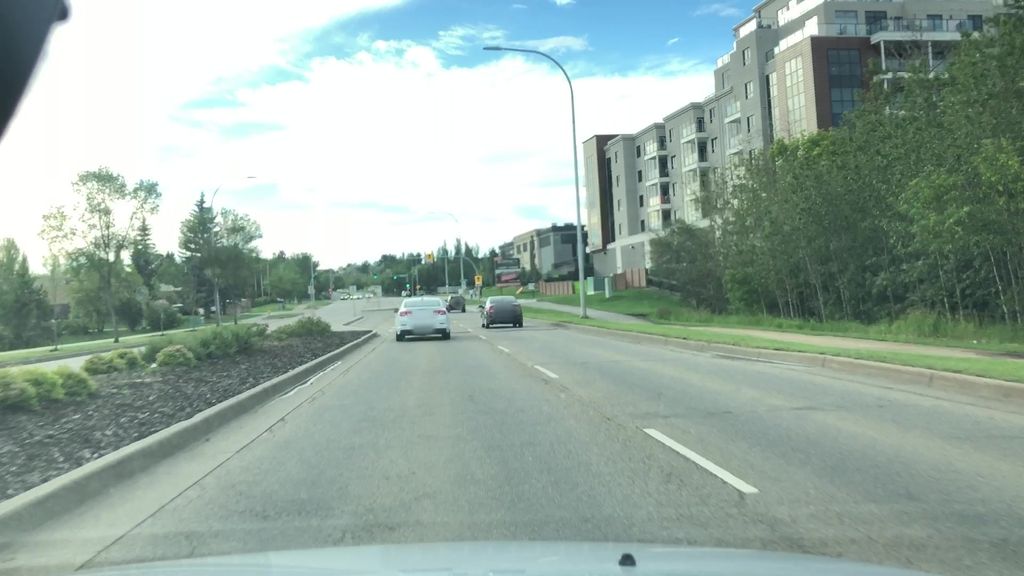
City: edmonton